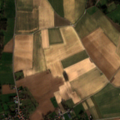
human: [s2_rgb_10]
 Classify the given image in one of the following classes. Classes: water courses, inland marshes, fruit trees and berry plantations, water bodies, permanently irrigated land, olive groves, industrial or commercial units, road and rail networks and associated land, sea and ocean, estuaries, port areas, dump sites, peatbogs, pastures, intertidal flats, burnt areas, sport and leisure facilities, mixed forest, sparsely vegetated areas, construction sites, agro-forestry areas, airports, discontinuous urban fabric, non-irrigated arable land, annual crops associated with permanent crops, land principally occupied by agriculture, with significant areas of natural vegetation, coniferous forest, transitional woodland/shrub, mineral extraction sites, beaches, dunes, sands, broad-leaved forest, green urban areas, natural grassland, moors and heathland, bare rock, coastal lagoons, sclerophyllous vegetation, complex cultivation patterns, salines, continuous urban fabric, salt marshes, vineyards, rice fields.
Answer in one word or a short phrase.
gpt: discontinuous urban fabric, non-irrigated arable land, pastures, complex cultivation patterns, land principally occupied by agriculture, with significant areas of natural vegetation